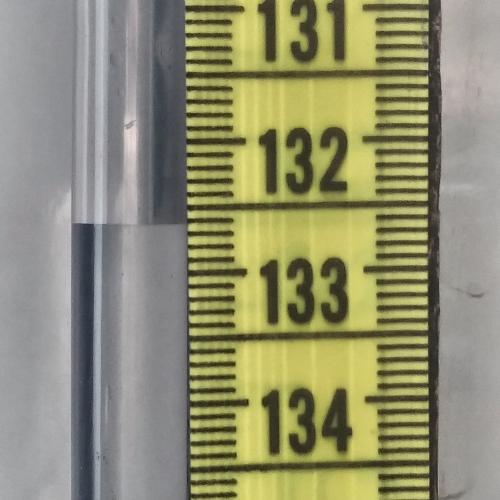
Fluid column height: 132.6 cm